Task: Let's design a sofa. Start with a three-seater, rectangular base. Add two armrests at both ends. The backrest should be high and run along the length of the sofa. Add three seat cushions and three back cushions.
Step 1:
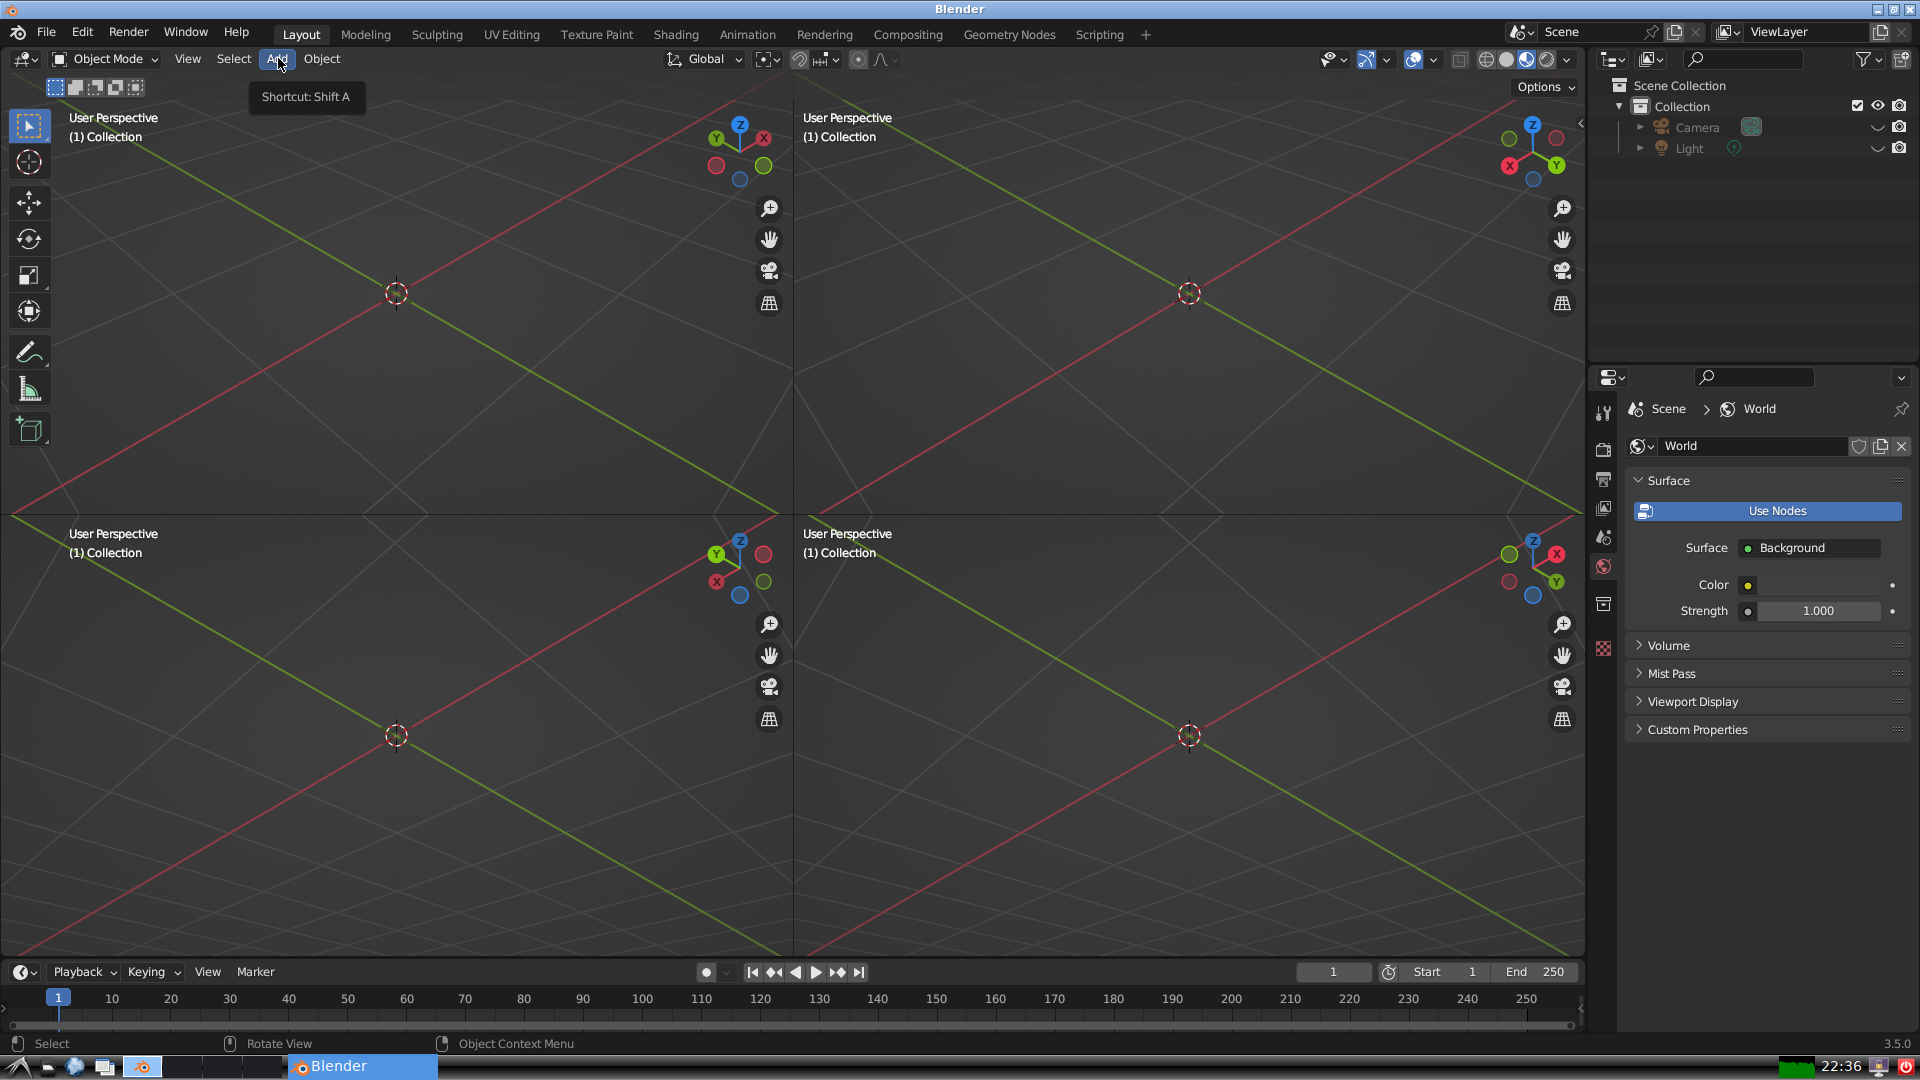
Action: click: no